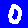
Digit: 0